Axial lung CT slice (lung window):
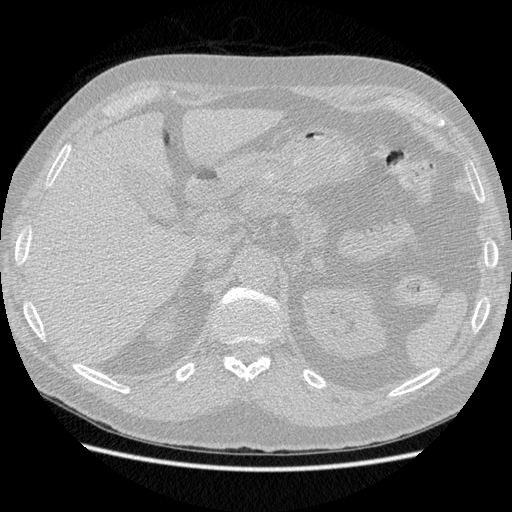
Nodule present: no